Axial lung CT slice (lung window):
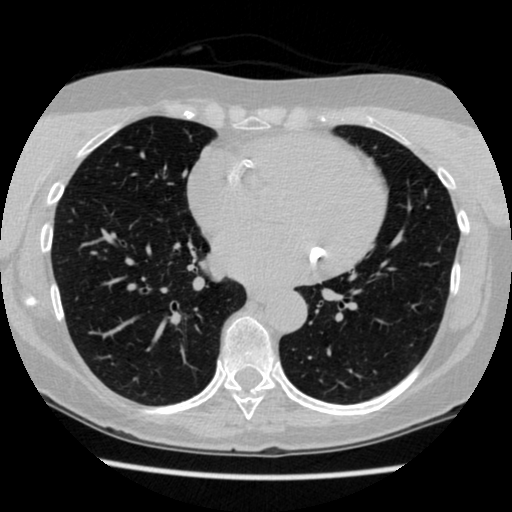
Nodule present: no